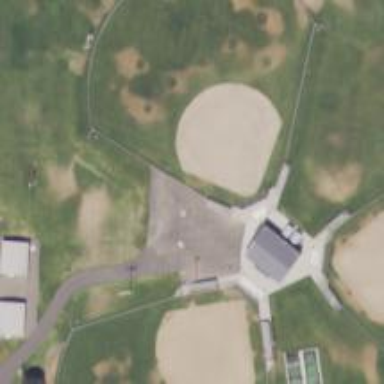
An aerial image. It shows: Baseball pitch for leisure and sports activities.